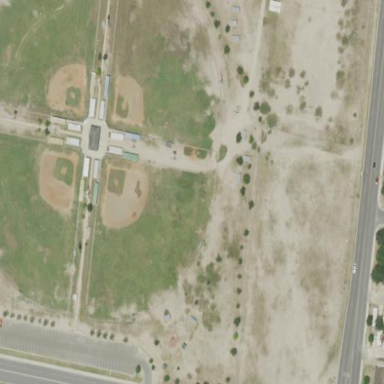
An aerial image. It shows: Baseball pitch for leisure land.